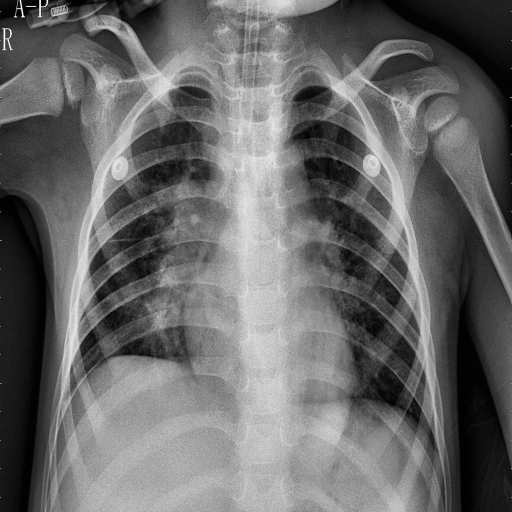
Finding: PNEUMONIA